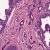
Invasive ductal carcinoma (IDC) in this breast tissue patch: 1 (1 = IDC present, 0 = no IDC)